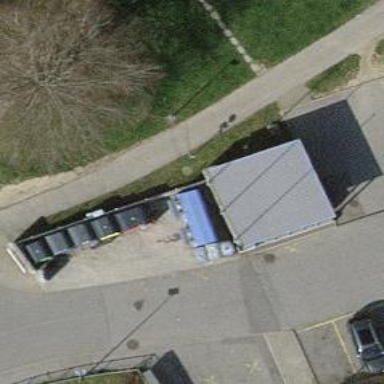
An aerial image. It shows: View of roof of building.